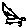
Label: bird